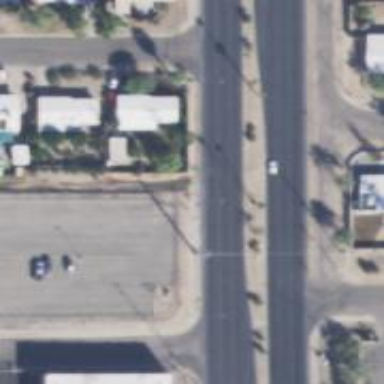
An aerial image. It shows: Alley classified as service road.